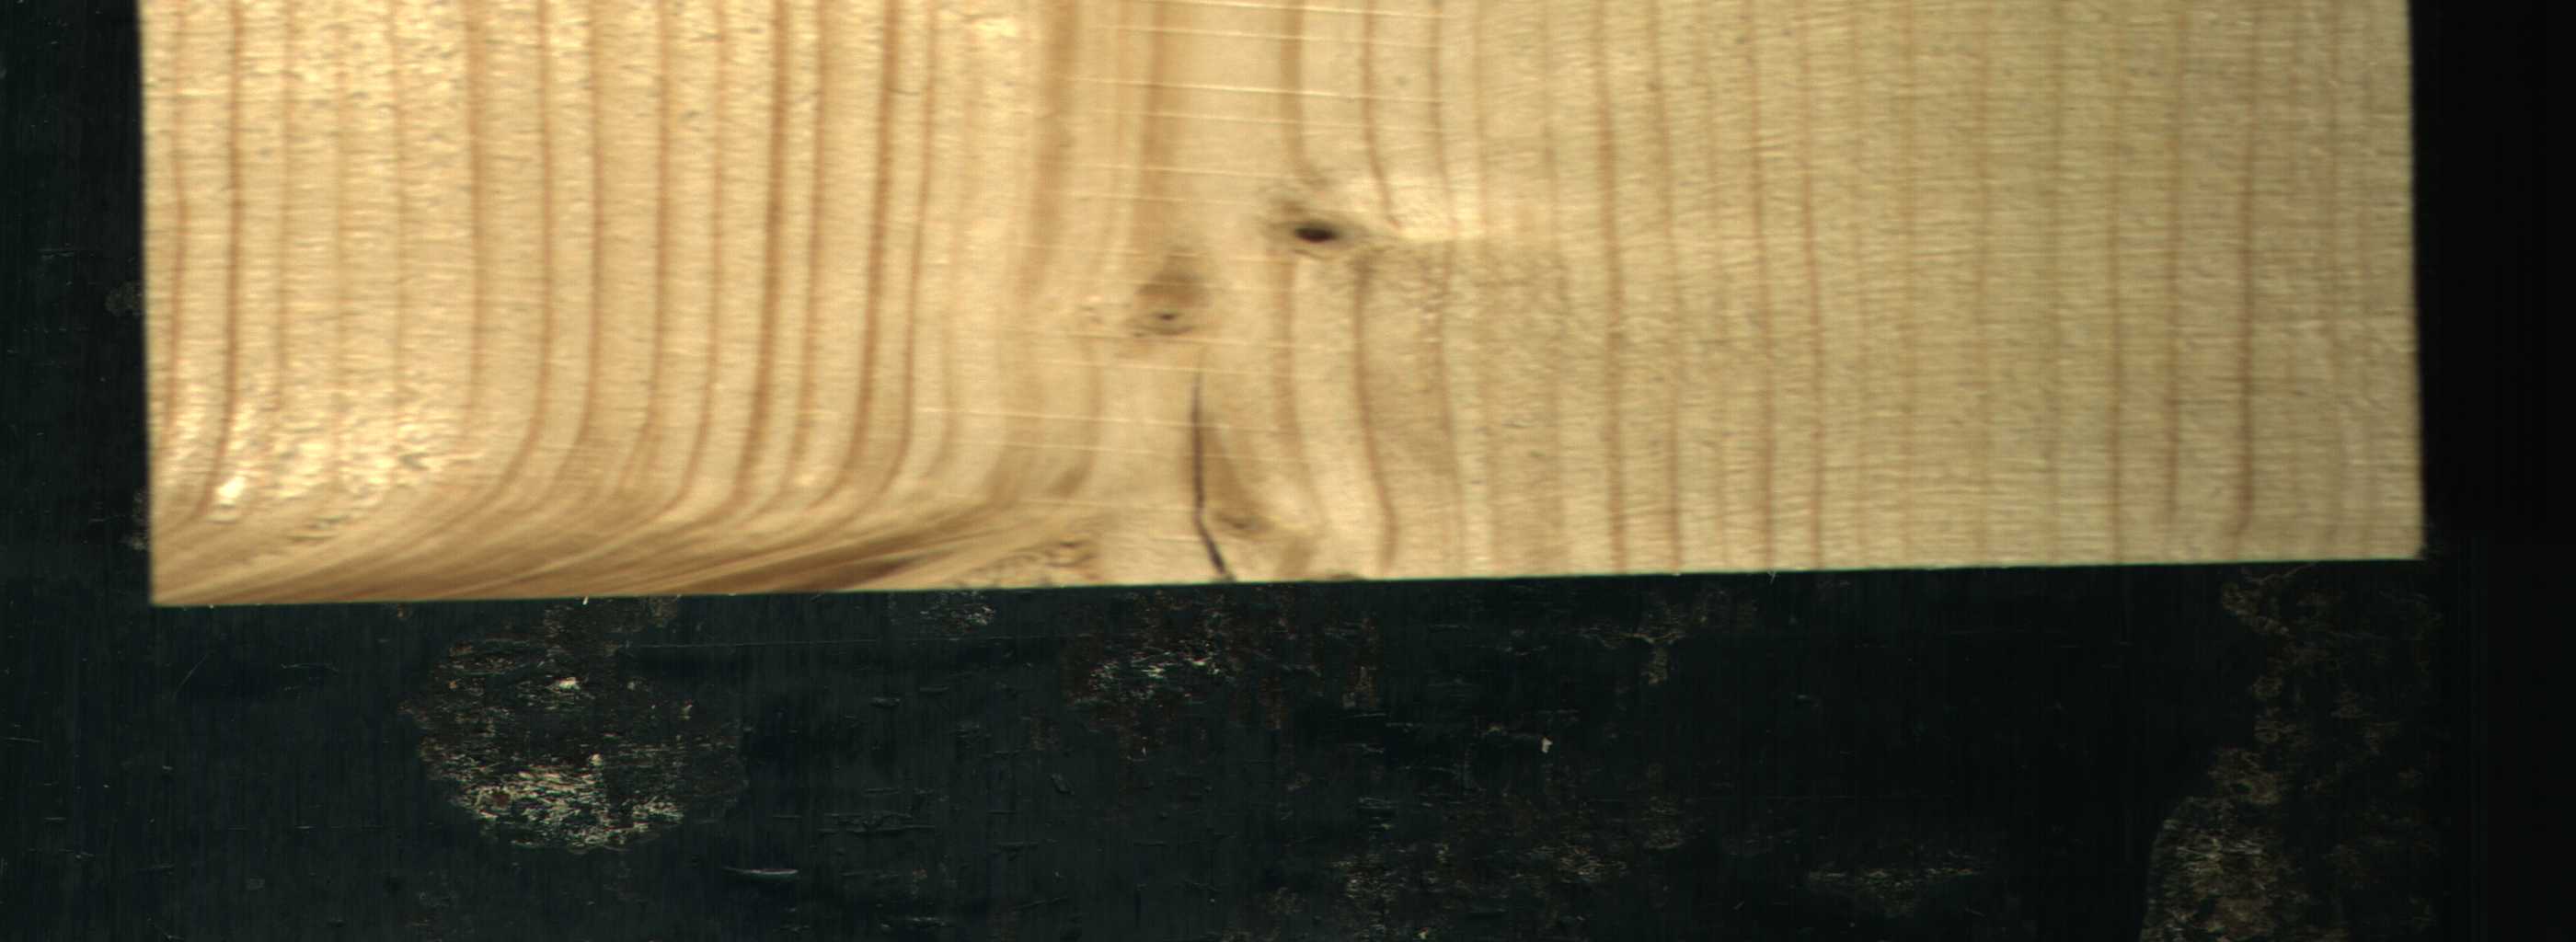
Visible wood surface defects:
Crack
Live_Knot
Live_Knot